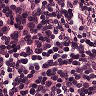
Metastatic tissue present: no